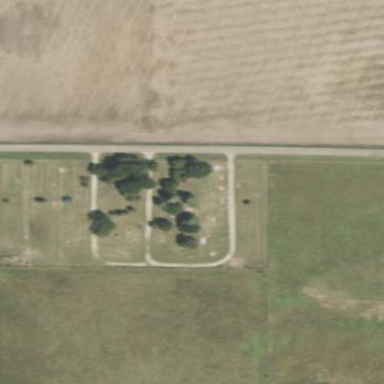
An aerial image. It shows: Cemetery.